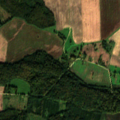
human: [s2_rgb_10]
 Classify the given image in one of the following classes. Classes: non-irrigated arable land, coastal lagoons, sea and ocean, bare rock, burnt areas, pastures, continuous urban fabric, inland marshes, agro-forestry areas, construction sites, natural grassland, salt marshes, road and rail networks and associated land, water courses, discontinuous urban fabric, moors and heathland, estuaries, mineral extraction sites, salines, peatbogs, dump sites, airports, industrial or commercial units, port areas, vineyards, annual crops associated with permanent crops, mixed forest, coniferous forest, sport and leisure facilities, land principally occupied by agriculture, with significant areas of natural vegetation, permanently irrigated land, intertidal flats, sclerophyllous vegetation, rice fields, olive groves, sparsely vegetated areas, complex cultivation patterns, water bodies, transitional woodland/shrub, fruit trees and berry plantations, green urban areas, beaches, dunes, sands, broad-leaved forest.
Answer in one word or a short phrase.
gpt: non-irrigated arable land, complex cultivation patterns, broad-leaved forest, mixed forest